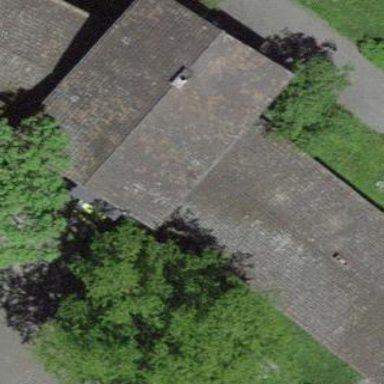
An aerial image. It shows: School building with gabled roof covered in roof tiles.